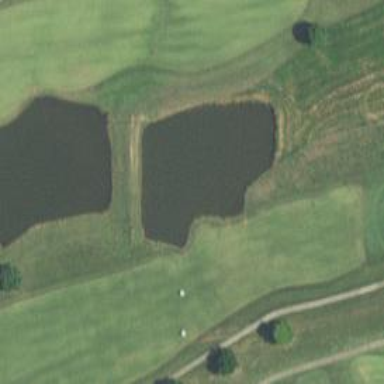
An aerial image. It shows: Water hazard in golf course. The hazard is natural water feature.